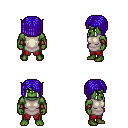
a pixel art fantasy rpg character, male body template, orc, green skin, white tunic, red pants, blue pageboy hairstyle, cloth bracers, four views (front, back, left, right), 2x2 character sprite sheet, small pixel art, hard edges, no anti-aliasing